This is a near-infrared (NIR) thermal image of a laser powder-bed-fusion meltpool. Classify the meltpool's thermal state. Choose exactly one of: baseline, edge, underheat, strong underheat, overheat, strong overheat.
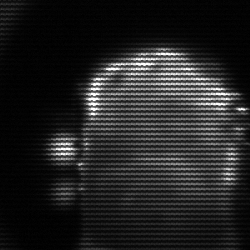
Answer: baseline